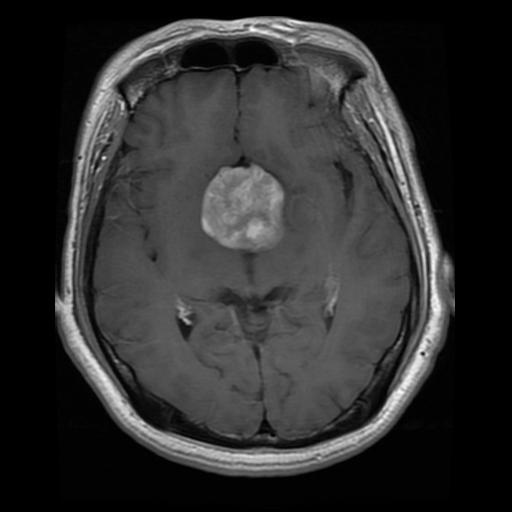
Label: pituitary